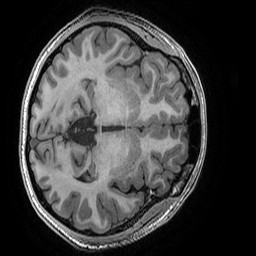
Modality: T1w
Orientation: axial
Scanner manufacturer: ge
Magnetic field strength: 3 T
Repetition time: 0.008184 s
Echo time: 0.003192 s